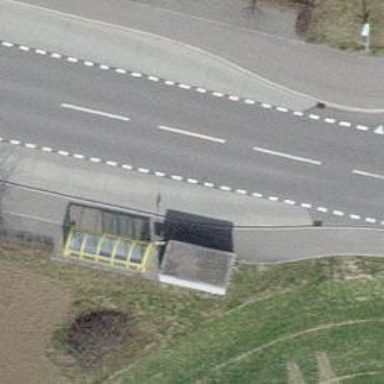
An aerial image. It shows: Platform with shelter for public transport.